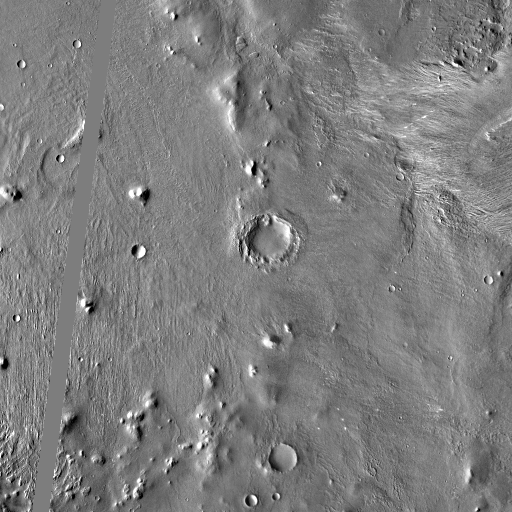
Crater classes present: Background, Other